Interaction volume radius: 5 \u00c5
Interaction volume height: 20 \u00c5
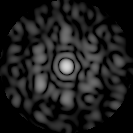
Disorder parameter: 0.7929